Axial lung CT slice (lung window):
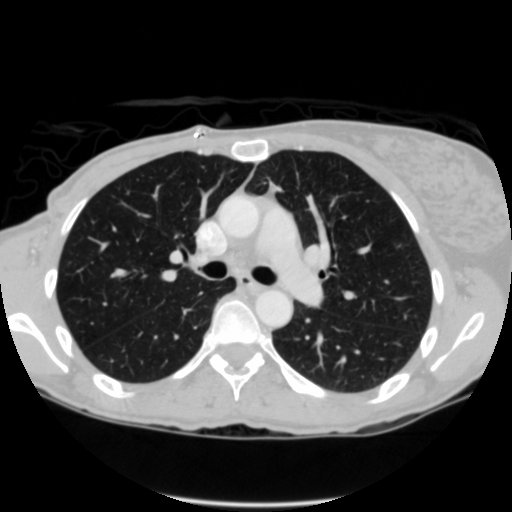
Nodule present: no